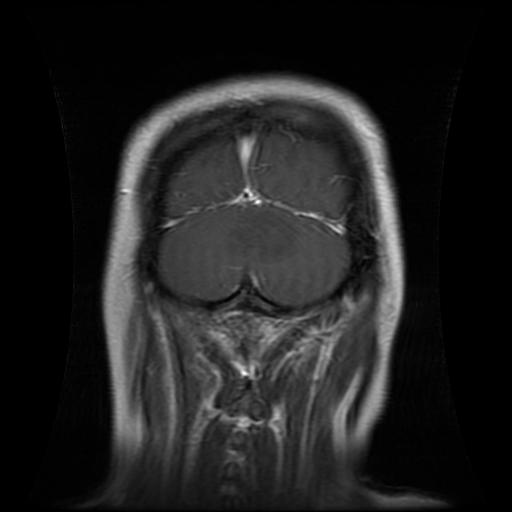
Label: glioma